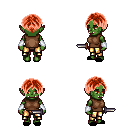
a pixel art fantasy rpg character, female body template, orc, green skin, brown sleeveless shirt, gold greaves, red parted hairstyle, white cloth bracers, black slippers, dagger, four views (front, back, left, right), 2x2 character sprite sheet, small pixel art, hard edges, no anti-aliasing